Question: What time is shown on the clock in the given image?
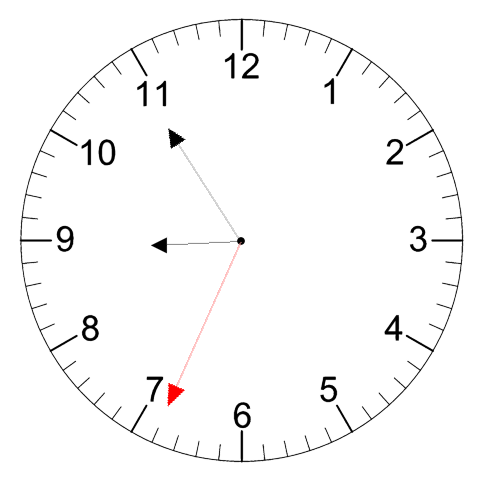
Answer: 08:54:34